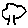
Label: tree